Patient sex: M
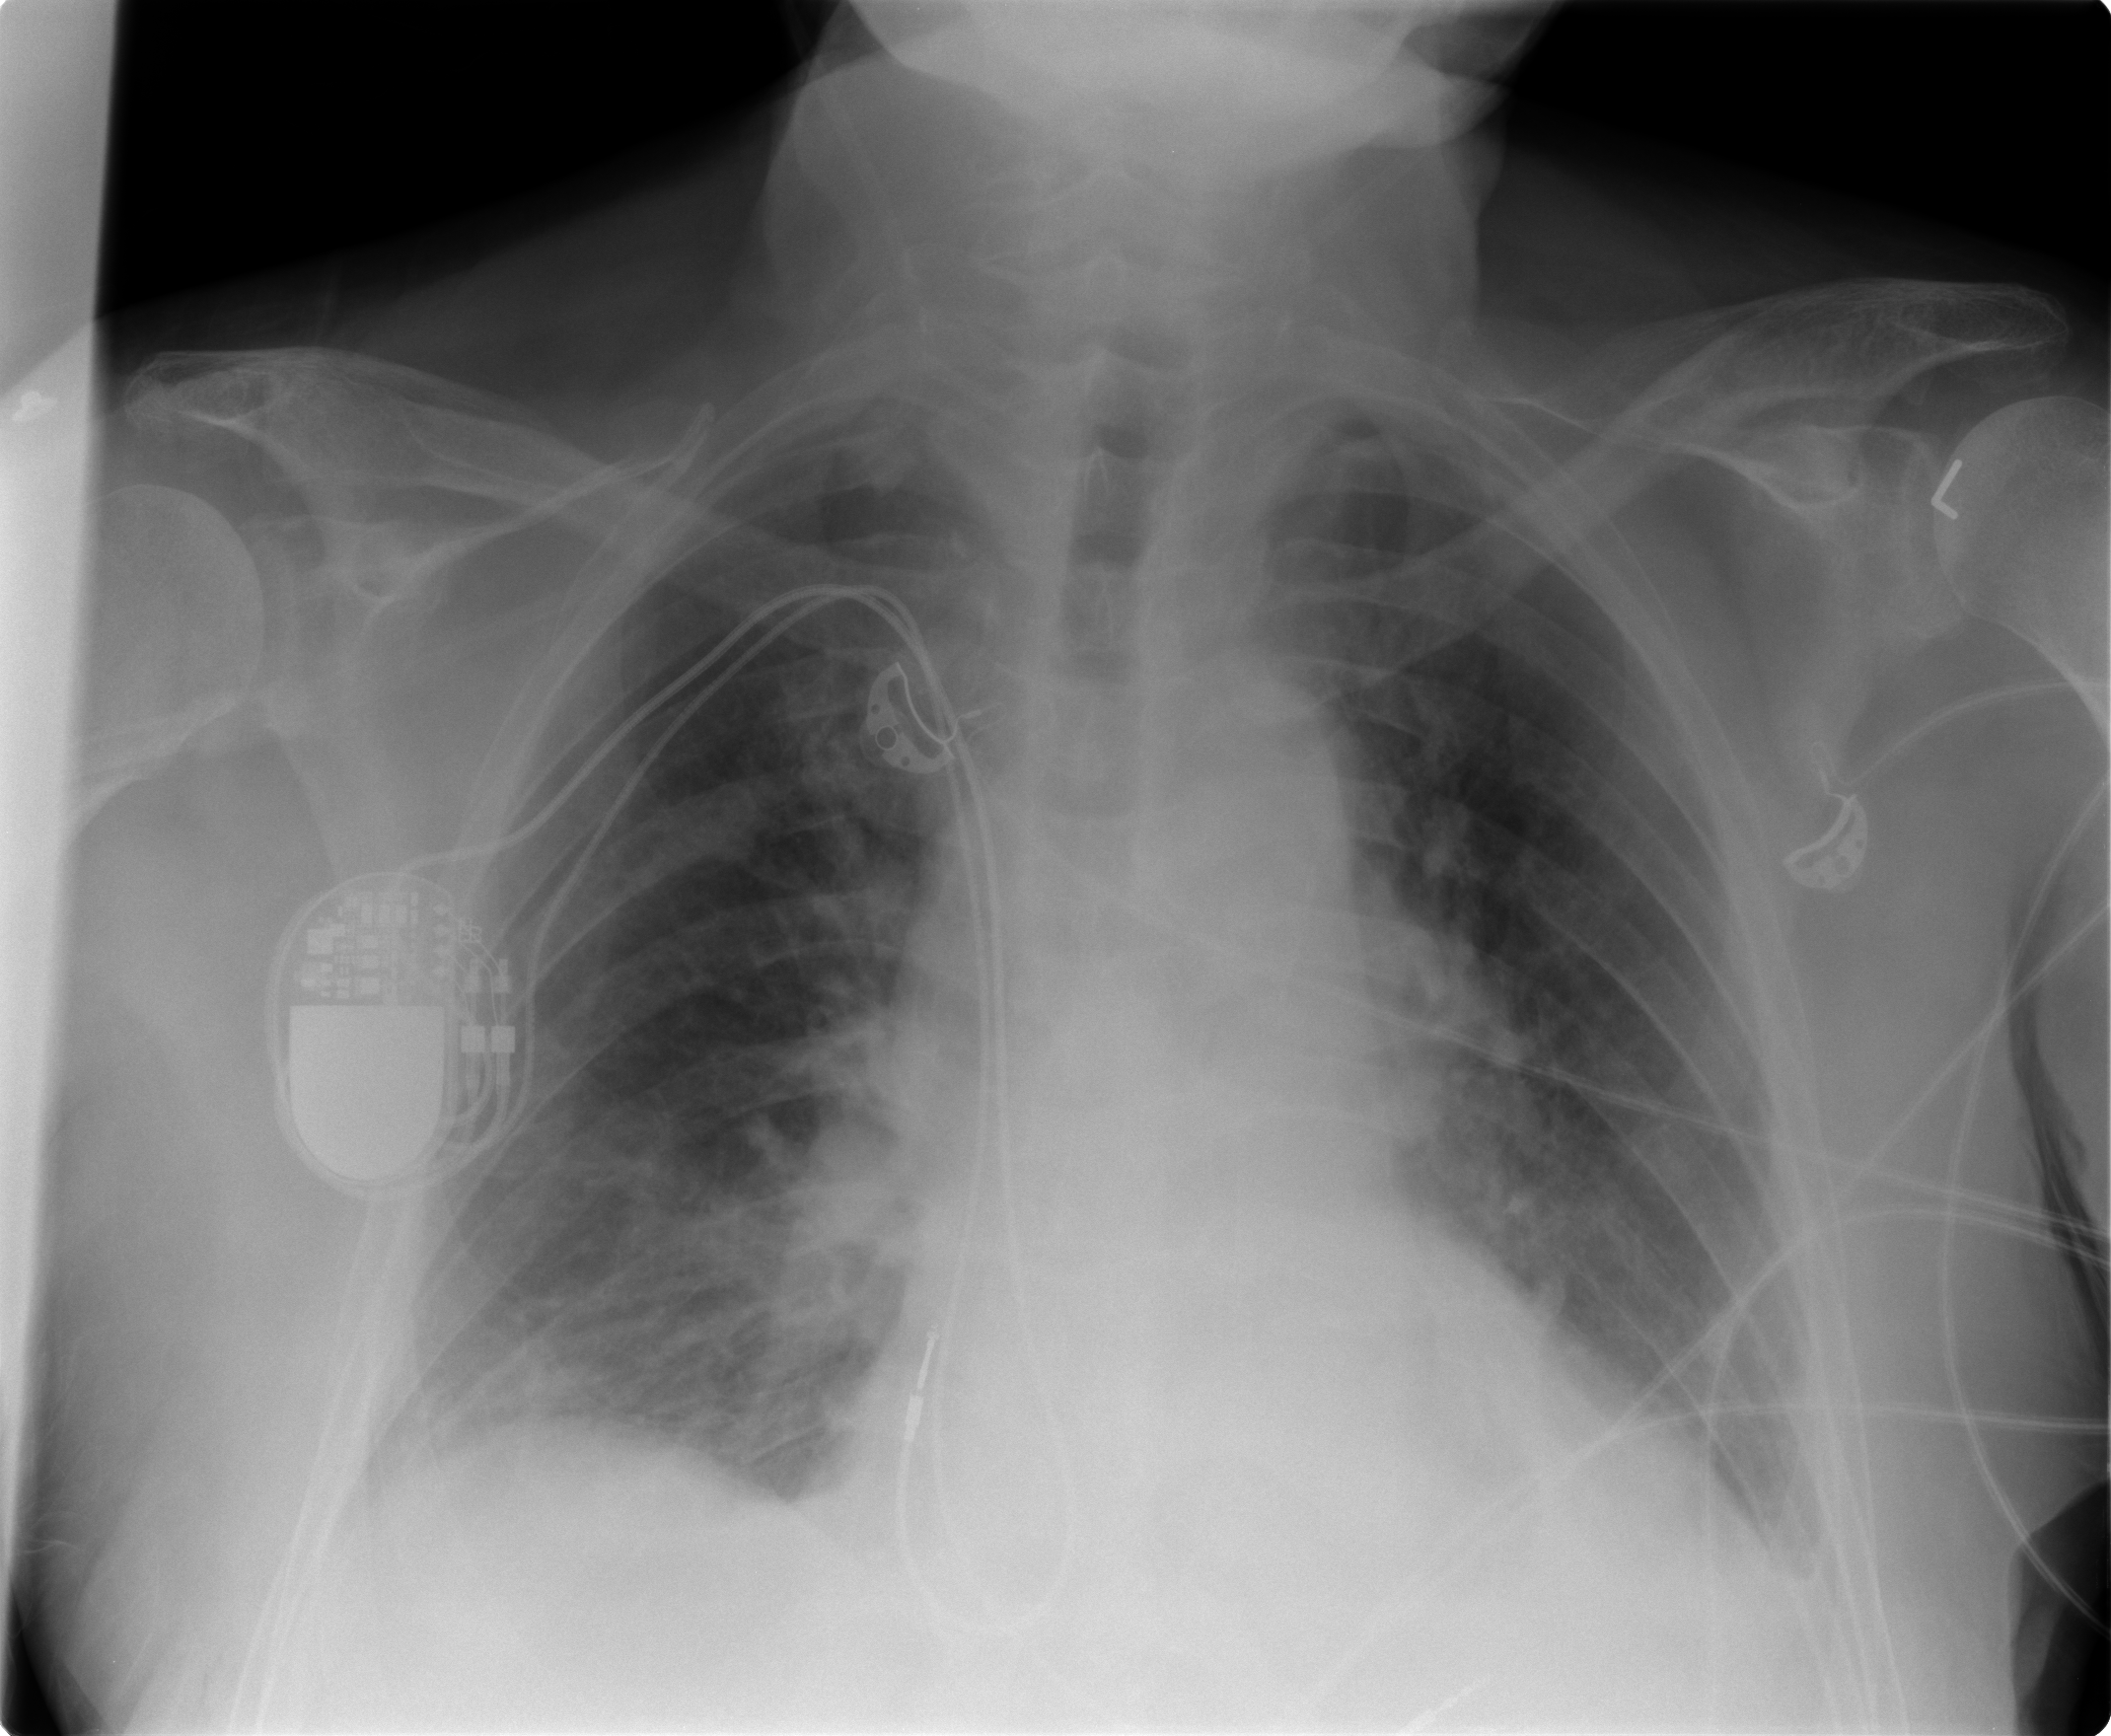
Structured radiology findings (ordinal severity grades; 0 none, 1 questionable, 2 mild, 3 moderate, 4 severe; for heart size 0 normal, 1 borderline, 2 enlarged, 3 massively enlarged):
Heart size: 2
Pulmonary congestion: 2
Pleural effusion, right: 1
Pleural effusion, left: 1
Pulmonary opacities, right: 2
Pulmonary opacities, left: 0
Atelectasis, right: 2
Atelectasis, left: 2